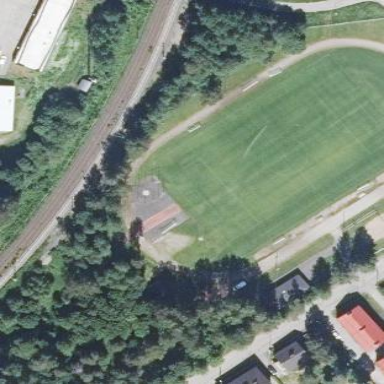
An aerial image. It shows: Sports center with facilities for soccer and athletics.